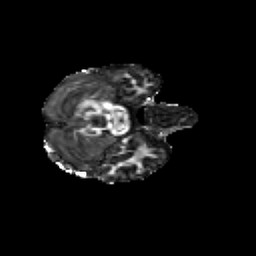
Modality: FA
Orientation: axial
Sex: female
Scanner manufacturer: siemens
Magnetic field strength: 3 T
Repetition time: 5 s
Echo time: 0.071 s